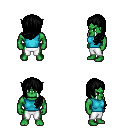
a pixel art fantasy rpg character, male body template, orc, green skin, teal sleeveless shirt, white pants, black left-swept hairstyle, four views (front, back, left, right), 2x2 character sprite sheet, small pixel art, hard edges, no anti-aliasing